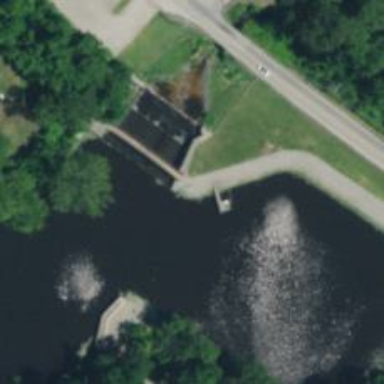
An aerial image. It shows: Dam across waterway.